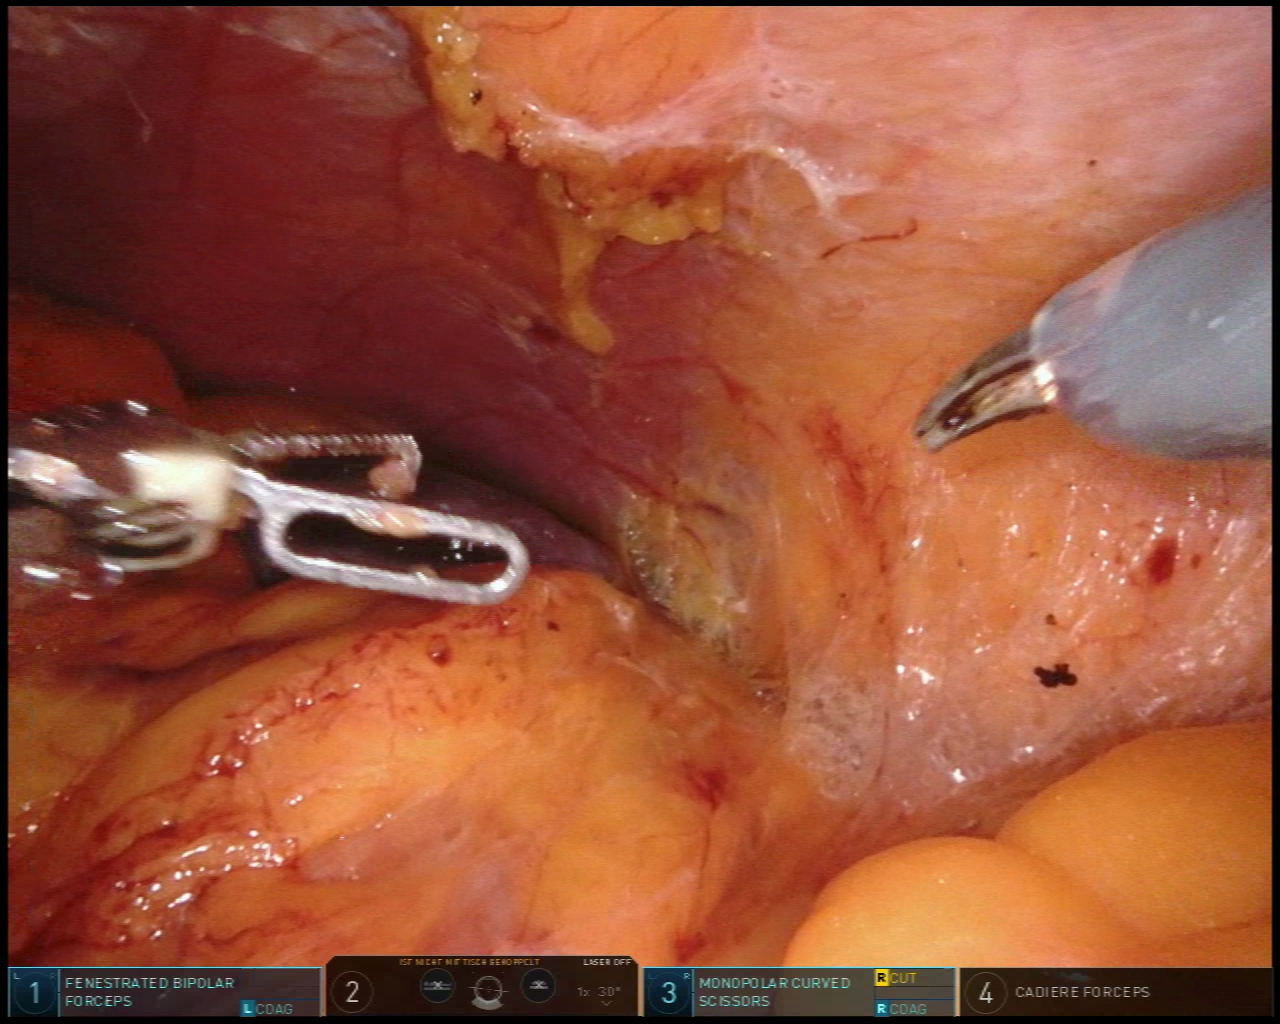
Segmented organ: abdominal_wall
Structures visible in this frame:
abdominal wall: yes
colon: yes
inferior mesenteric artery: no
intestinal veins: no
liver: no
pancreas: no
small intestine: no
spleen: yes
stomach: no
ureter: no
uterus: no
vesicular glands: no